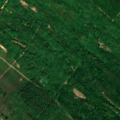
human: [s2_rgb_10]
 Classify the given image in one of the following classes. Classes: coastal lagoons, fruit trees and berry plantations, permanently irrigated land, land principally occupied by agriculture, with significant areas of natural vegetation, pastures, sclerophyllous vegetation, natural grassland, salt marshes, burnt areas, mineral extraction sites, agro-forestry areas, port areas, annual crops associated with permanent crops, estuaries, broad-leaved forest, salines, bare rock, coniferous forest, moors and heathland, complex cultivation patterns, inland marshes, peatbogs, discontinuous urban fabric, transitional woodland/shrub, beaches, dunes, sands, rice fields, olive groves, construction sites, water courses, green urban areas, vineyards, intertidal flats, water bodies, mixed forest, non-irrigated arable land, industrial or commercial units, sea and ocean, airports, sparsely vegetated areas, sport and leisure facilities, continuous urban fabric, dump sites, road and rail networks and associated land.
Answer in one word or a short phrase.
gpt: broad-leaved forest, transitional woodland/shrub